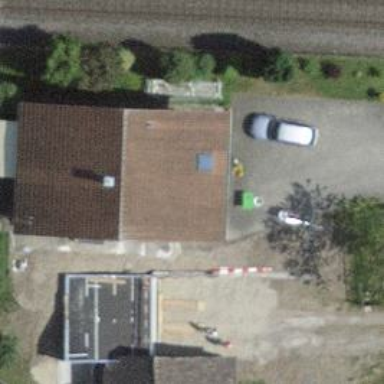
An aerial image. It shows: Simple and straightforward house.